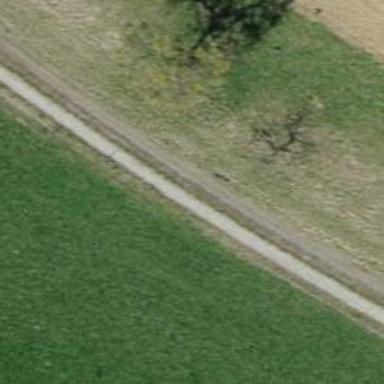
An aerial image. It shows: Track with grade2 pebblestone surface.